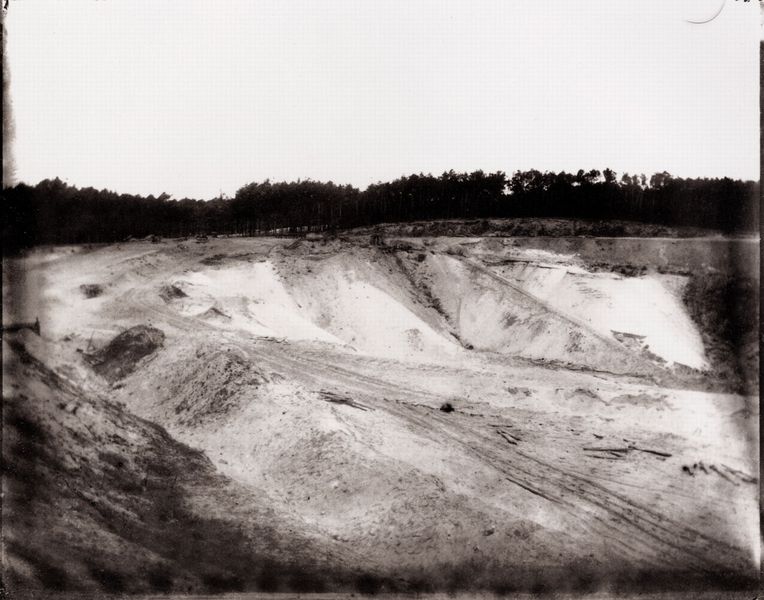
Titel: Kiesgrube in der Gegend des heutigen Theodor-Heuss-Platzes
Künstler: Heinrich Zille
Schlagwörter: baum, dunkel, himmel, schatten, weiß, aquarell, bäume, landschaft, sand, grau, hell, hintergrund, holz, licht, schwarz, straße, weg, stein, erde, horizont, hügel, natur, einsam, sonne, kontrast, tal, wald, arbeit, ruhig, sommer, strand, ansicht, spuren, berge, düne, hang, leer, öde, mauer, kahl, geröll, silhouette, grube, kies, spur, fahrspuren, foto, fotografie, panorama, photographie, tusche, panzer, kohle, schwarz-weiss, loch, photo, kiefer, fichten, hain, graben, grautöne, fotographie, salz, asche, foro, rillen, raster, körnung, bauarbeiten, halde, reifenspuren, grabe, bagger, ausgrabung, bombe, übungsplatz, steinbruch, spurrillen, abbau, kuhle, piste, krater, kiesgrube, kule, bergwerk, tagebau, baugrube, sandgrube, autospuren, schwarweiß, s, aushebung, baggerfahren, übertage